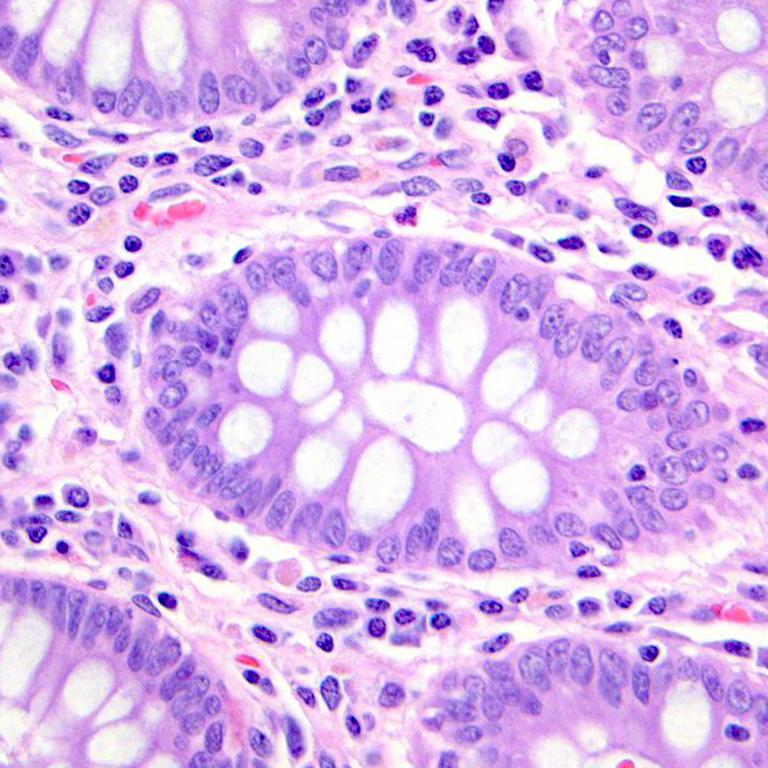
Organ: colon
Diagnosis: benign